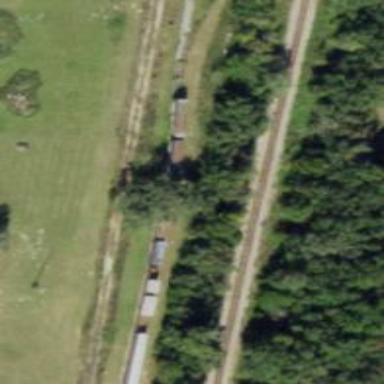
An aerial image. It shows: Historic railway car.